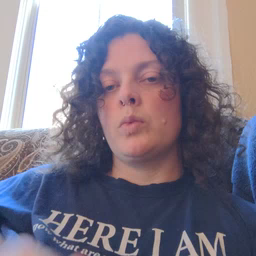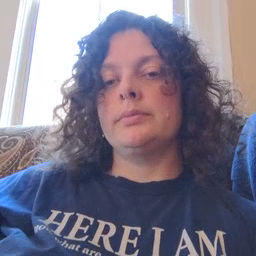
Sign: smile